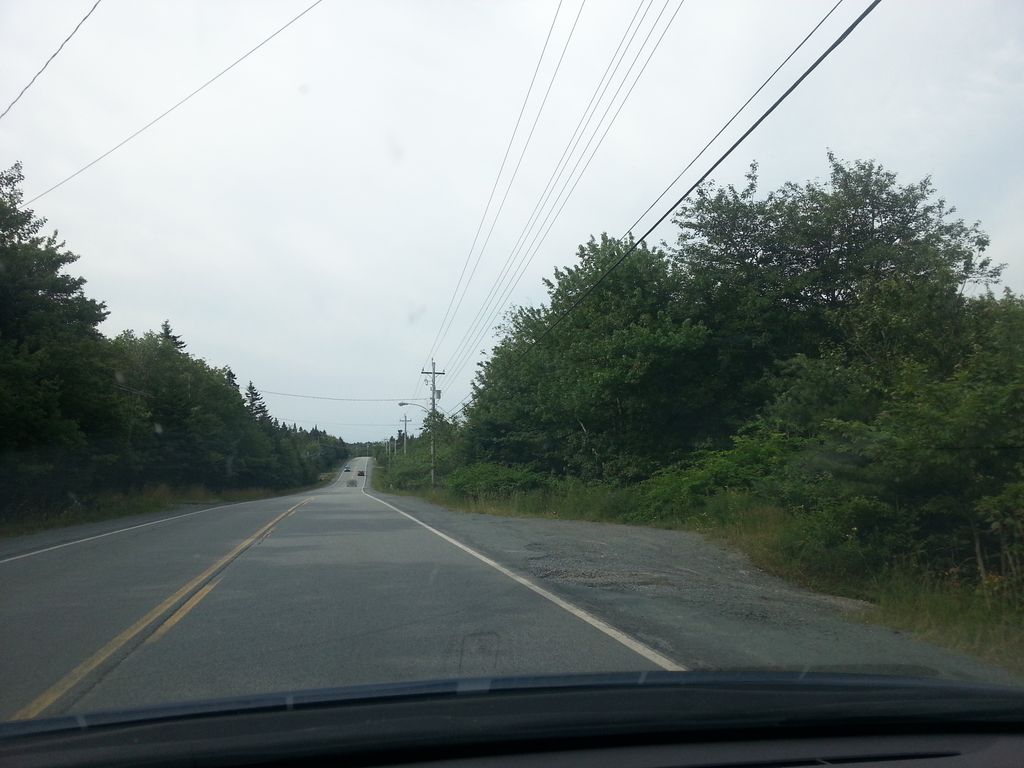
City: halifax